Field crop: tomato
Growth stage: 1
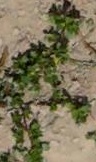
Species: portulaca